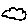
Label: cloud